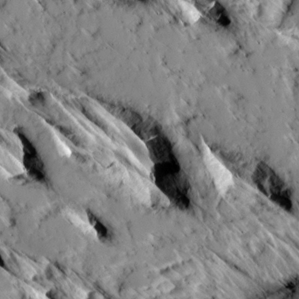
Label: non_frost